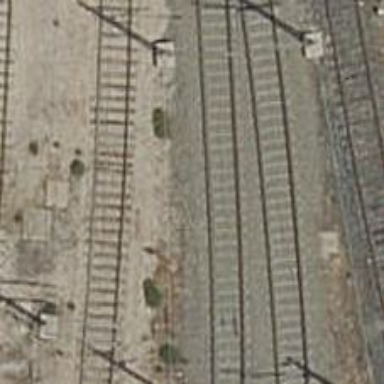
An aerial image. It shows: Railway yard with electrified contact lines.